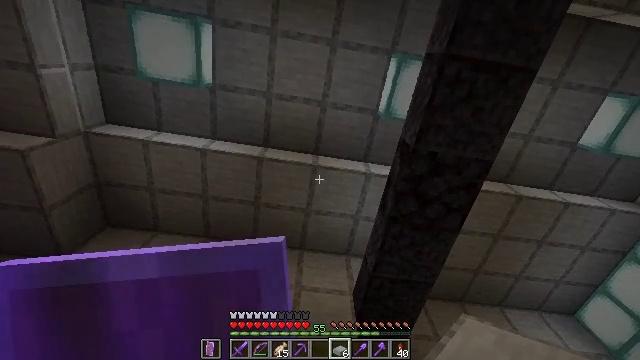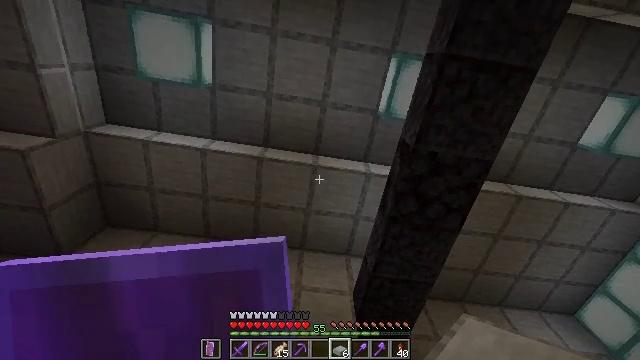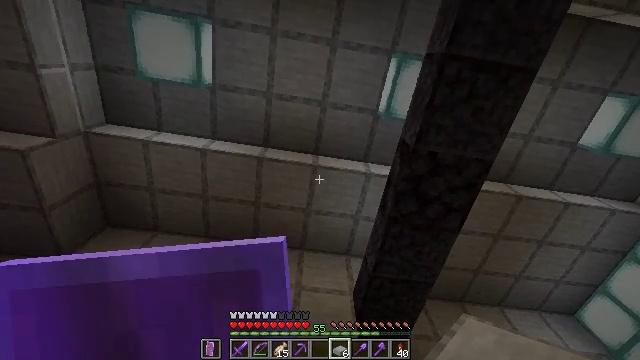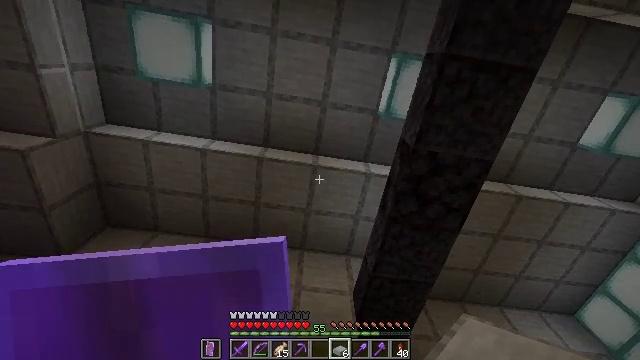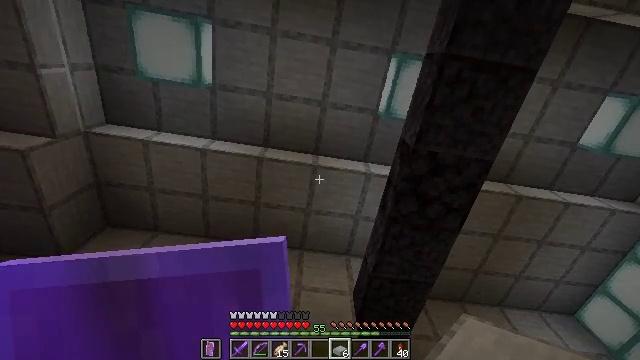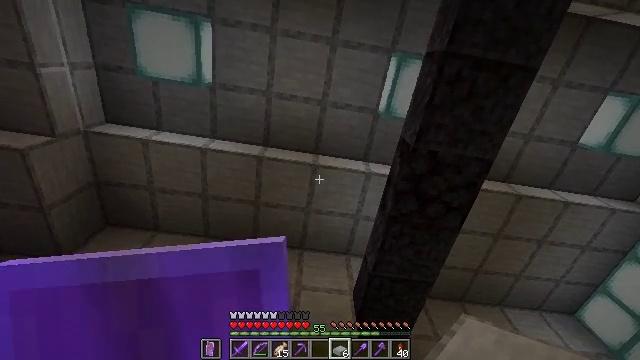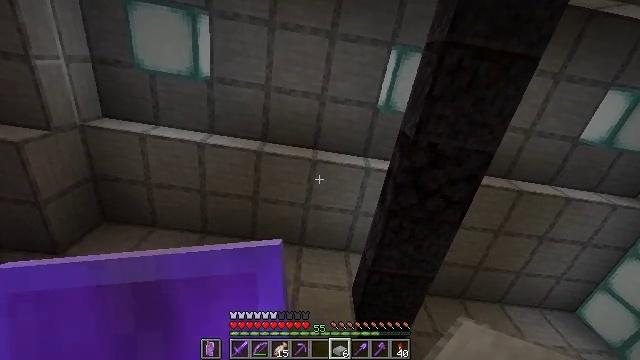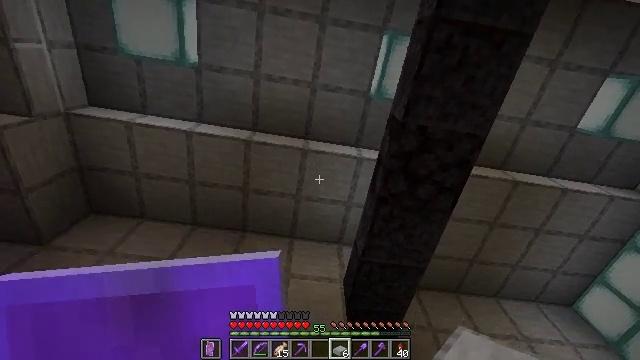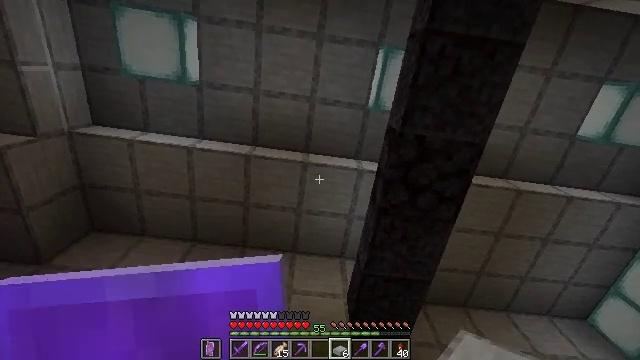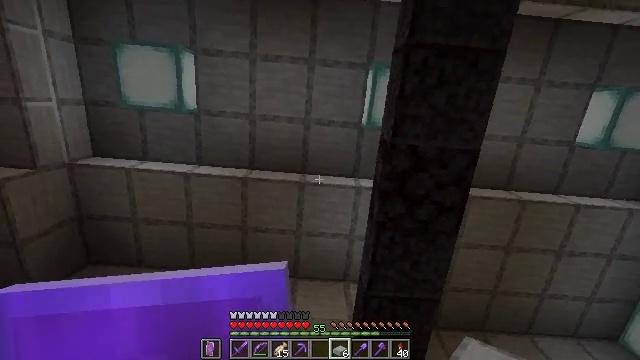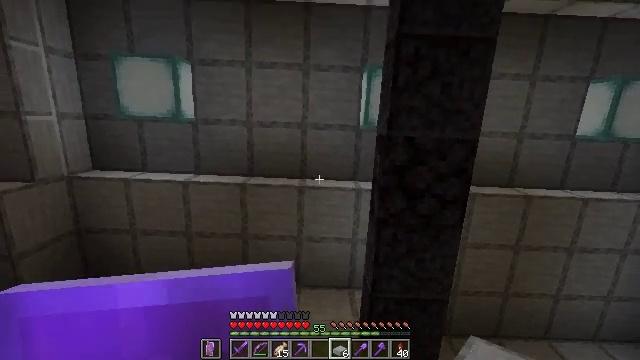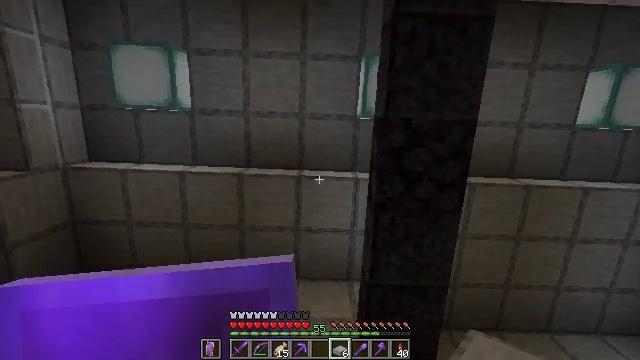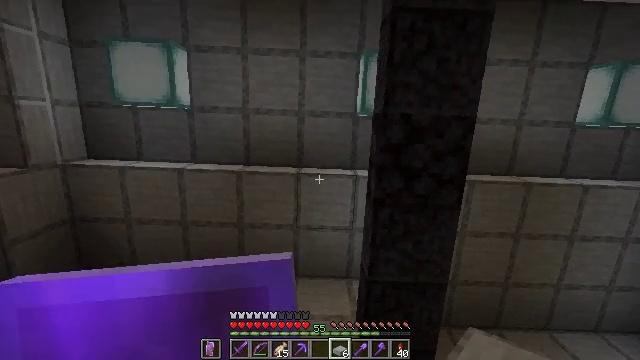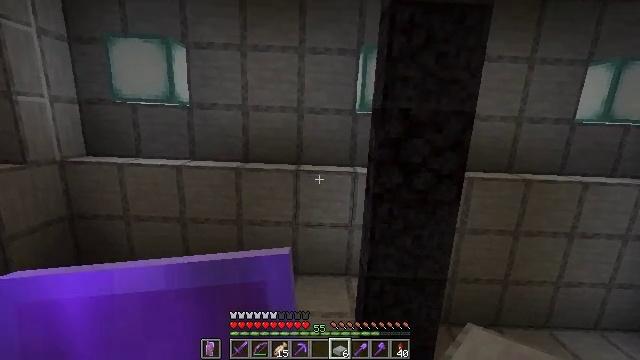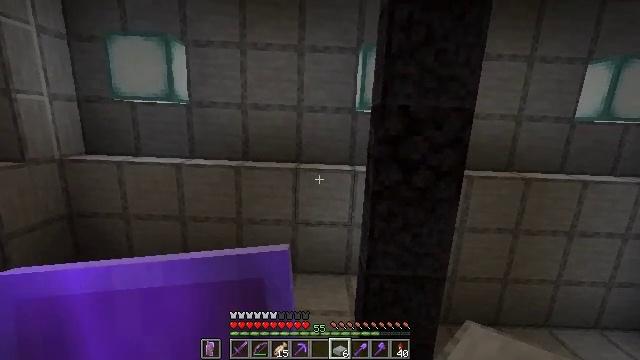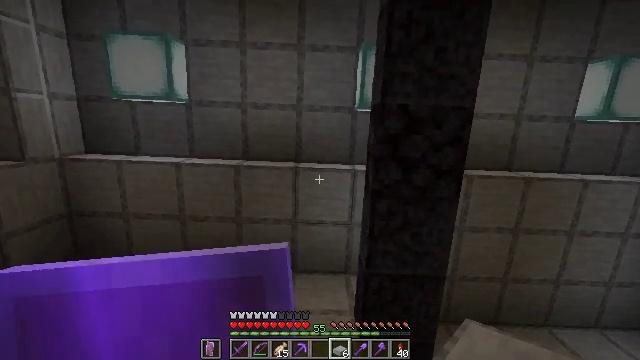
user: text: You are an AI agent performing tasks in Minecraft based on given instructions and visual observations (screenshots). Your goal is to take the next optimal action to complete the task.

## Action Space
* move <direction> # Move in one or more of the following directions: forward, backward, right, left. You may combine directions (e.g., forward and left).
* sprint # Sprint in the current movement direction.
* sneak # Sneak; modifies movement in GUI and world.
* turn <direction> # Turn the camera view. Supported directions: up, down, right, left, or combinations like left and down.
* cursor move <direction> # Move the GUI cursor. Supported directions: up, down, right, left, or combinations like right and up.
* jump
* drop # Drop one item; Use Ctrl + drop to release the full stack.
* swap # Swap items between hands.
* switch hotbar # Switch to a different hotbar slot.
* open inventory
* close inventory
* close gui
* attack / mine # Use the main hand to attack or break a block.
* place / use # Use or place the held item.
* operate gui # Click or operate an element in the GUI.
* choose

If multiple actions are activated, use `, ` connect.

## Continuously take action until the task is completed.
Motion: motion action
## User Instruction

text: Dig and collect smooth stone.
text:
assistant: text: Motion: no_op
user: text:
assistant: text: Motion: no_op
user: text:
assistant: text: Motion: no_op
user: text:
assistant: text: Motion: no_op
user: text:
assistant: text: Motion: move forward
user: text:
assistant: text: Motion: move forward and move right
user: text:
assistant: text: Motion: move forward and move right
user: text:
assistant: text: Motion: move forward and move right, turn left and up
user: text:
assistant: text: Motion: move forward, turn left and up
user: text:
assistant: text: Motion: move forward, turn left and up
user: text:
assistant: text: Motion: no_op
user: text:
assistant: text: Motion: no_op
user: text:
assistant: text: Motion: no_op
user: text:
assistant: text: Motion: no_op
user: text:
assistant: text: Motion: no_op
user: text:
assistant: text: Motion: no_op
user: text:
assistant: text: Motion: move forward
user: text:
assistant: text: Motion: move forward
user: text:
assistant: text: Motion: move forward
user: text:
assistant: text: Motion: move forward
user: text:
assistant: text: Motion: move forward
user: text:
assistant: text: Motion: no_op
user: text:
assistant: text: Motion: no_op
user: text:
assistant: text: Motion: no_op
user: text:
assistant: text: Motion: no_op
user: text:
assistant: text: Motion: no_op
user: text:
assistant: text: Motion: no_op
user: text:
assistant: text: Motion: no_op
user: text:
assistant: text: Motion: no_op
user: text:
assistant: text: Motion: turn up